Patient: sex M, age 66
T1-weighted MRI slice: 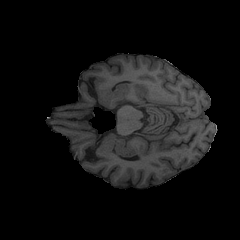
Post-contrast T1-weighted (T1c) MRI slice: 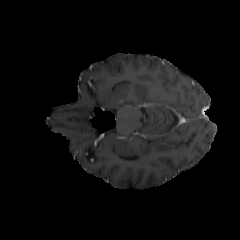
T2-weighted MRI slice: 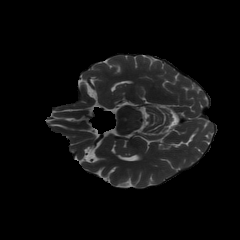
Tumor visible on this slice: no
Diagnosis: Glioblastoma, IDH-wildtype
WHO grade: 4